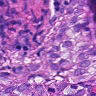
Metastatic tissue present: yes